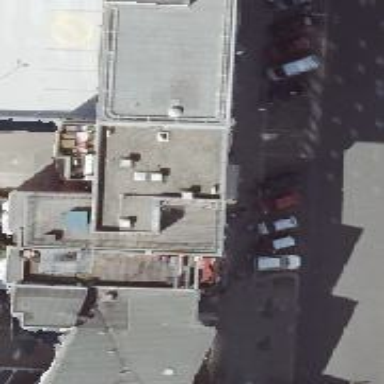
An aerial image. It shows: Cafe.